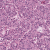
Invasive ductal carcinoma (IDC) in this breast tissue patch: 1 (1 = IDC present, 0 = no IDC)